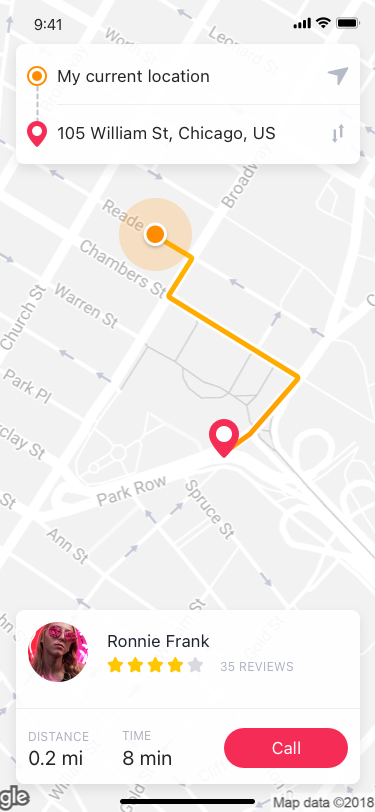
Text in this UI design:
My current location
105 William St, Chicago, US
Ronnie Frank
Distance
35 reviews
Time
0.2 mi
8 min
Call